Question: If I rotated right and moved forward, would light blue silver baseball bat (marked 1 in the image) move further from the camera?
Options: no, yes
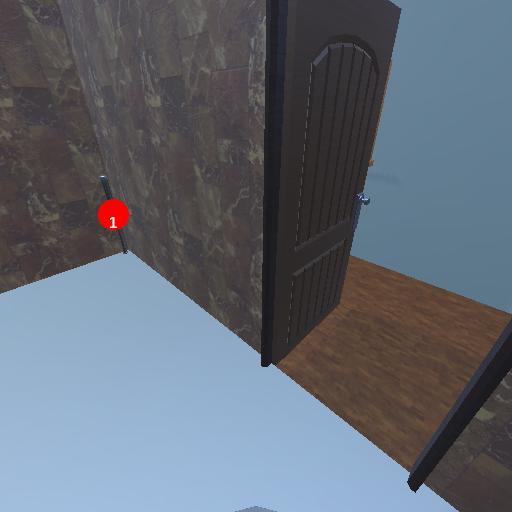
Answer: no